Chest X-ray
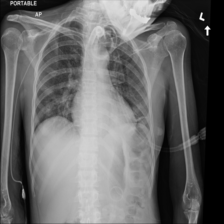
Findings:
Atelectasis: negative
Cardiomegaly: negative
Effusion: negative
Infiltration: negative
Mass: negative
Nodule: negative
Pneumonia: negative
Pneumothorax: negative
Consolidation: negative
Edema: negative
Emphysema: negative
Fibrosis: negative
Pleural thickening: negative
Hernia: negative